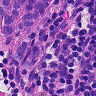
Metastatic tissue present: yes